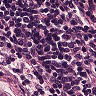
Metastatic tissue present: no